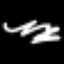
Label: squiggle